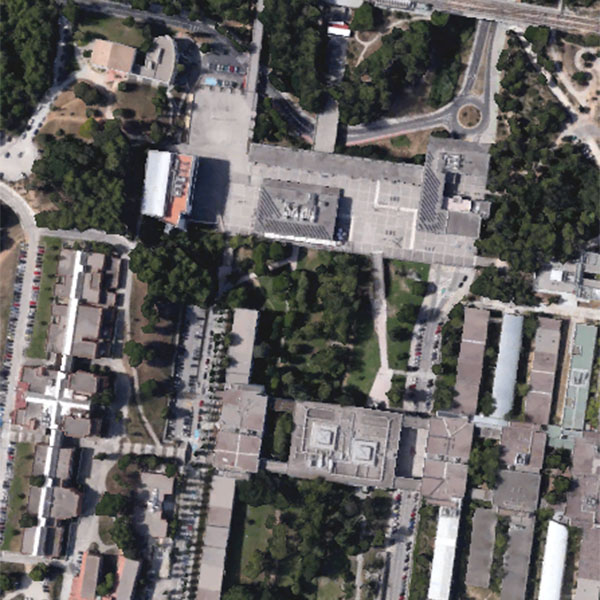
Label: School